Interaction volume radius: 5 \u00c5
Interaction volume height: 20 \u00c5
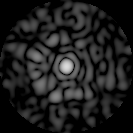
Disorder parameter: 0.8568